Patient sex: F
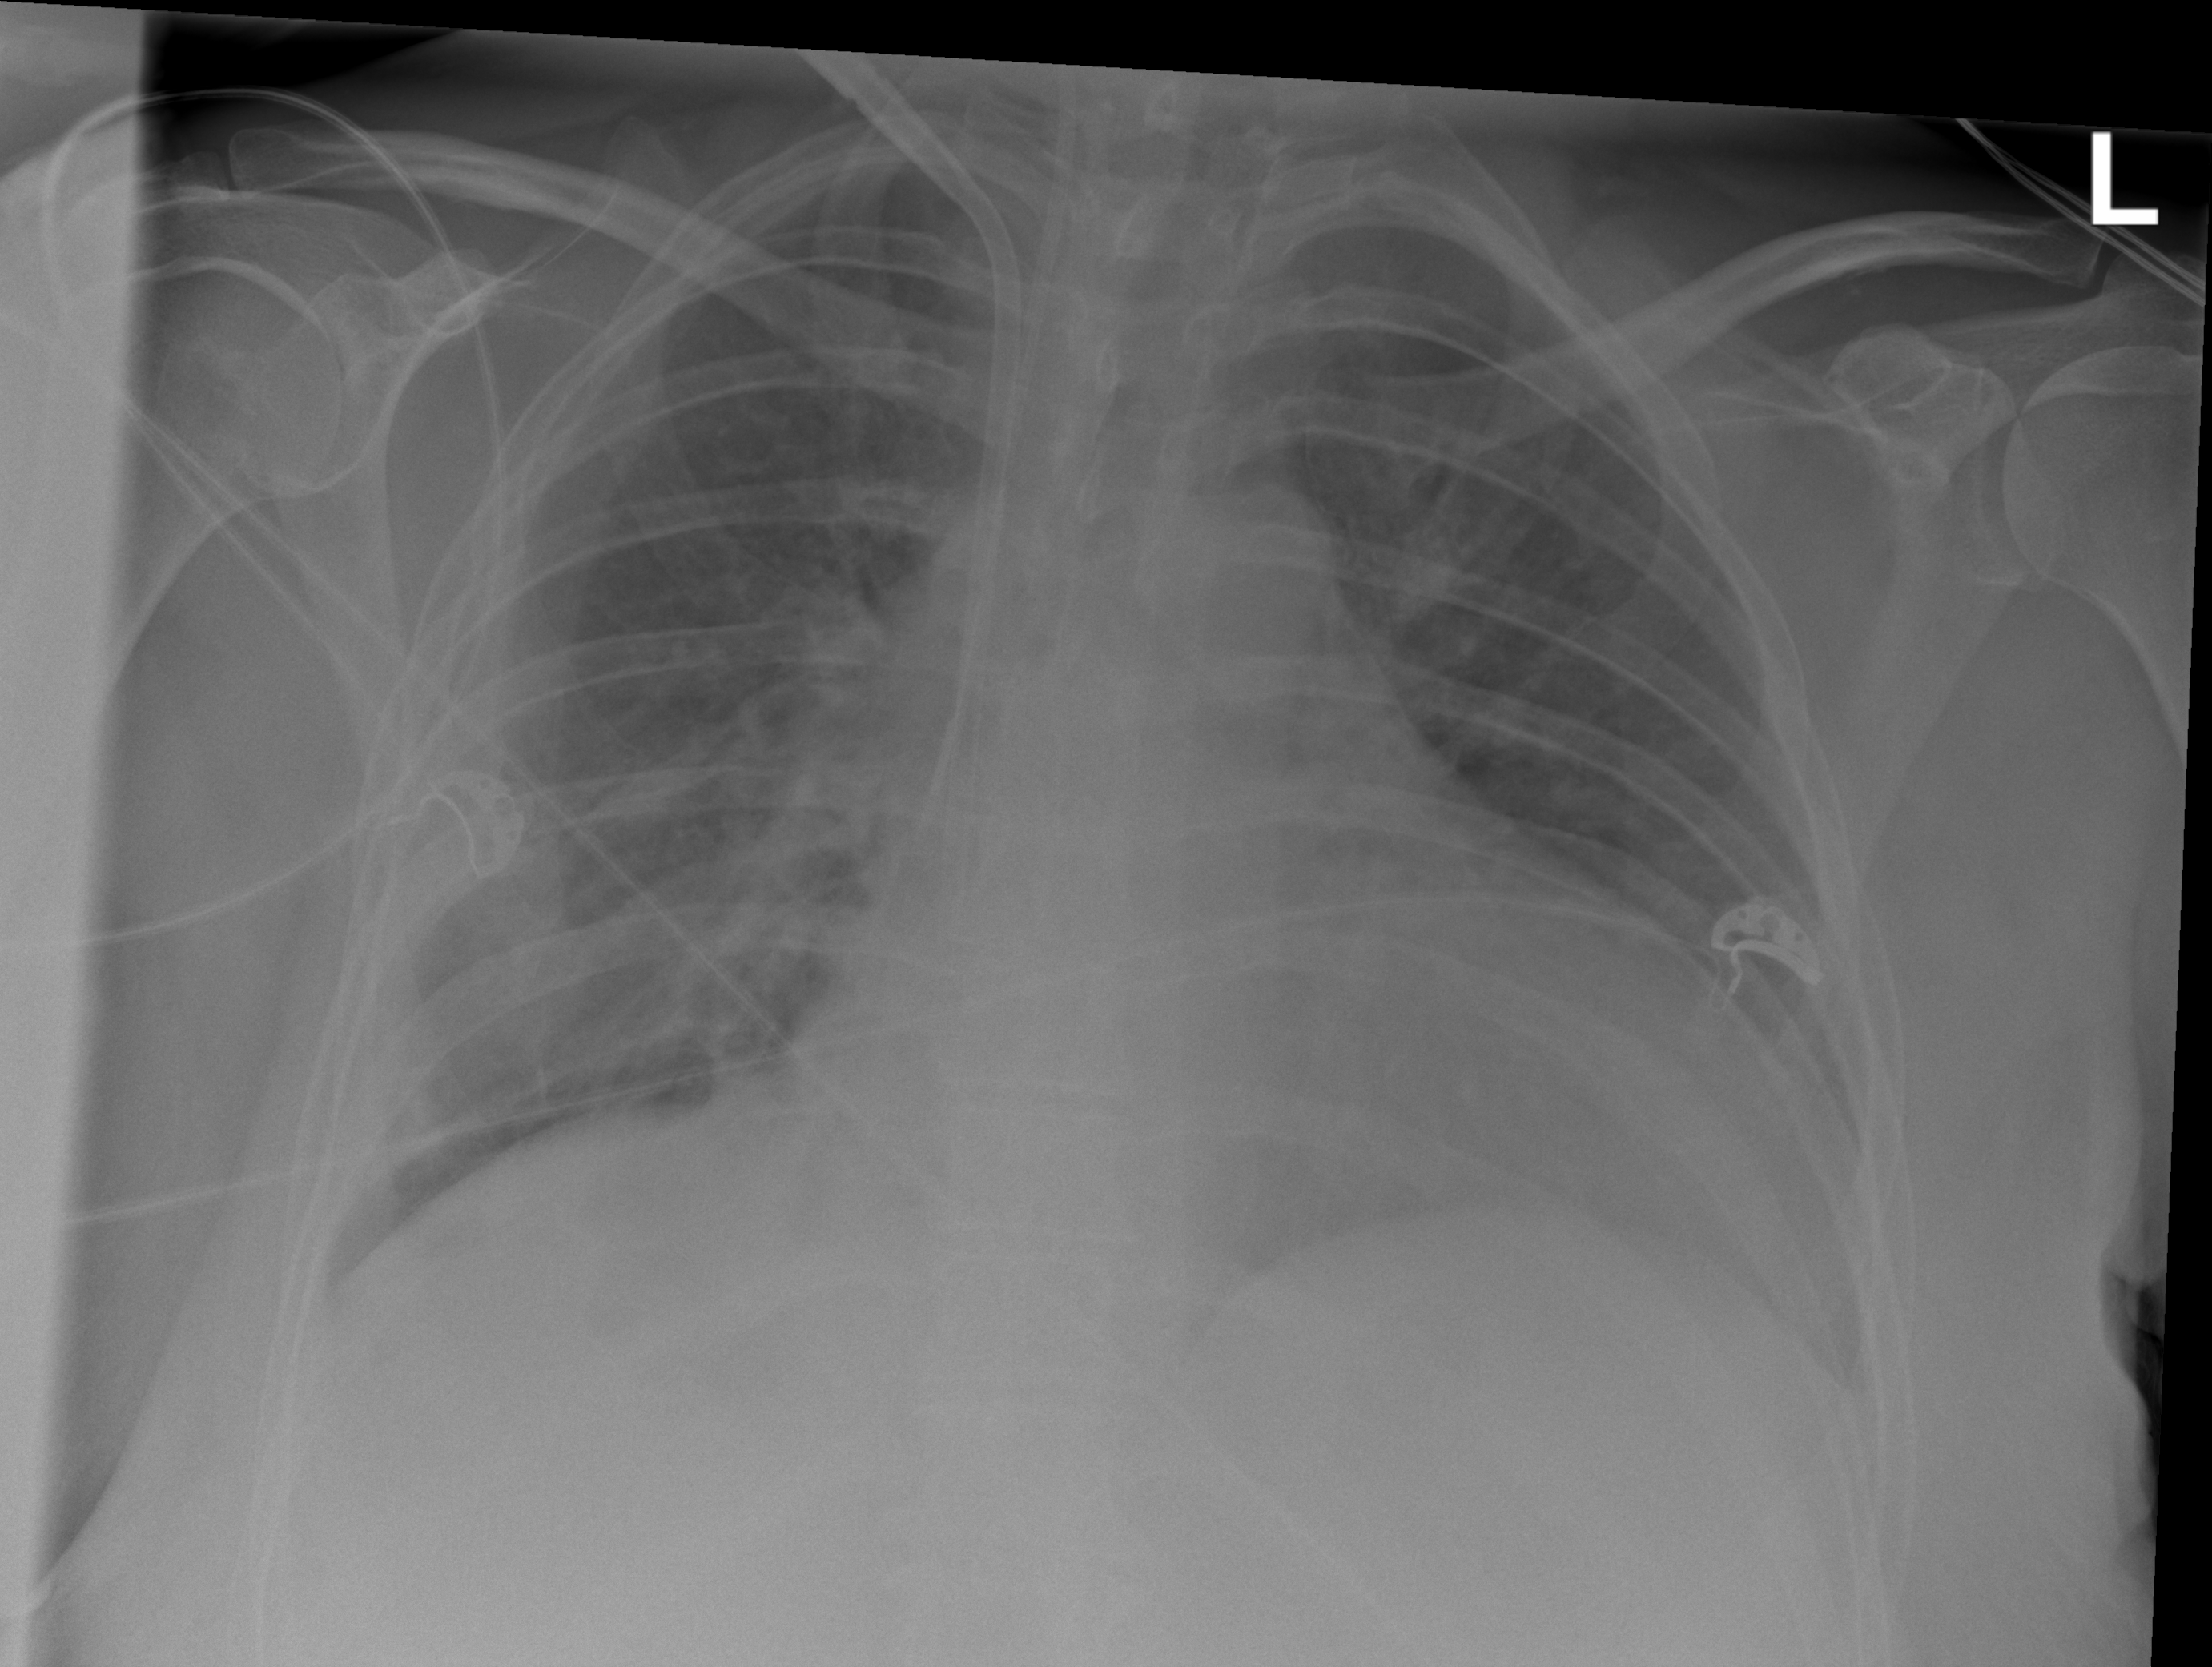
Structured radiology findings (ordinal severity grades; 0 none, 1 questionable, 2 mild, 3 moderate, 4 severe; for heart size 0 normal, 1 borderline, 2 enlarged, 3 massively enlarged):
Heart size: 2
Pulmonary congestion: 2
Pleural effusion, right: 2
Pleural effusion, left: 1
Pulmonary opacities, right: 2
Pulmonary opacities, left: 0
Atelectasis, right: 0
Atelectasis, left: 0